A scalogram of one vibration snapshot from a rotating bearing is shown, computed with a continuous wavelet transform. Determine the bearing's health state. Answer with exactly one of: normal, inner_race, outer_race, ball.
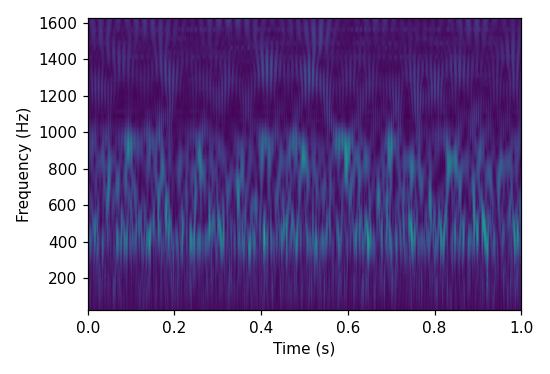
Answer: outer_race